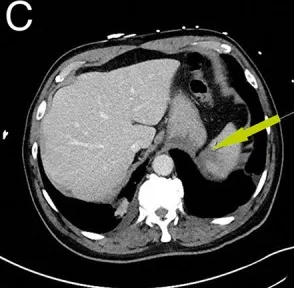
D: Arrow points to a large infarct in the posterior cortex of the left kidney.
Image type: radiology (ct)